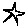
Label: star